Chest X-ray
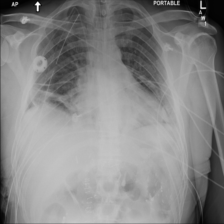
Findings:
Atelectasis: positive
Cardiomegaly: negative
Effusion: negative
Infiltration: positive
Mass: negative
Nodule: negative
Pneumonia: negative
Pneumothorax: negative
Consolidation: negative
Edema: negative
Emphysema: negative
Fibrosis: negative
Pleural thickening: negative
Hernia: negative